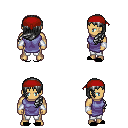
a pixel art fantasy rpg character, male body template, human, tanned skin, chain tabard jacket, white pants, gray left-swept hairstyle, red bandana, white cloth bracers, black slippers, four views (front, back, left, right), 2x2 character sprite sheet, small pixel art, hard edges, no anti-aliasing